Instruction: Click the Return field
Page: home
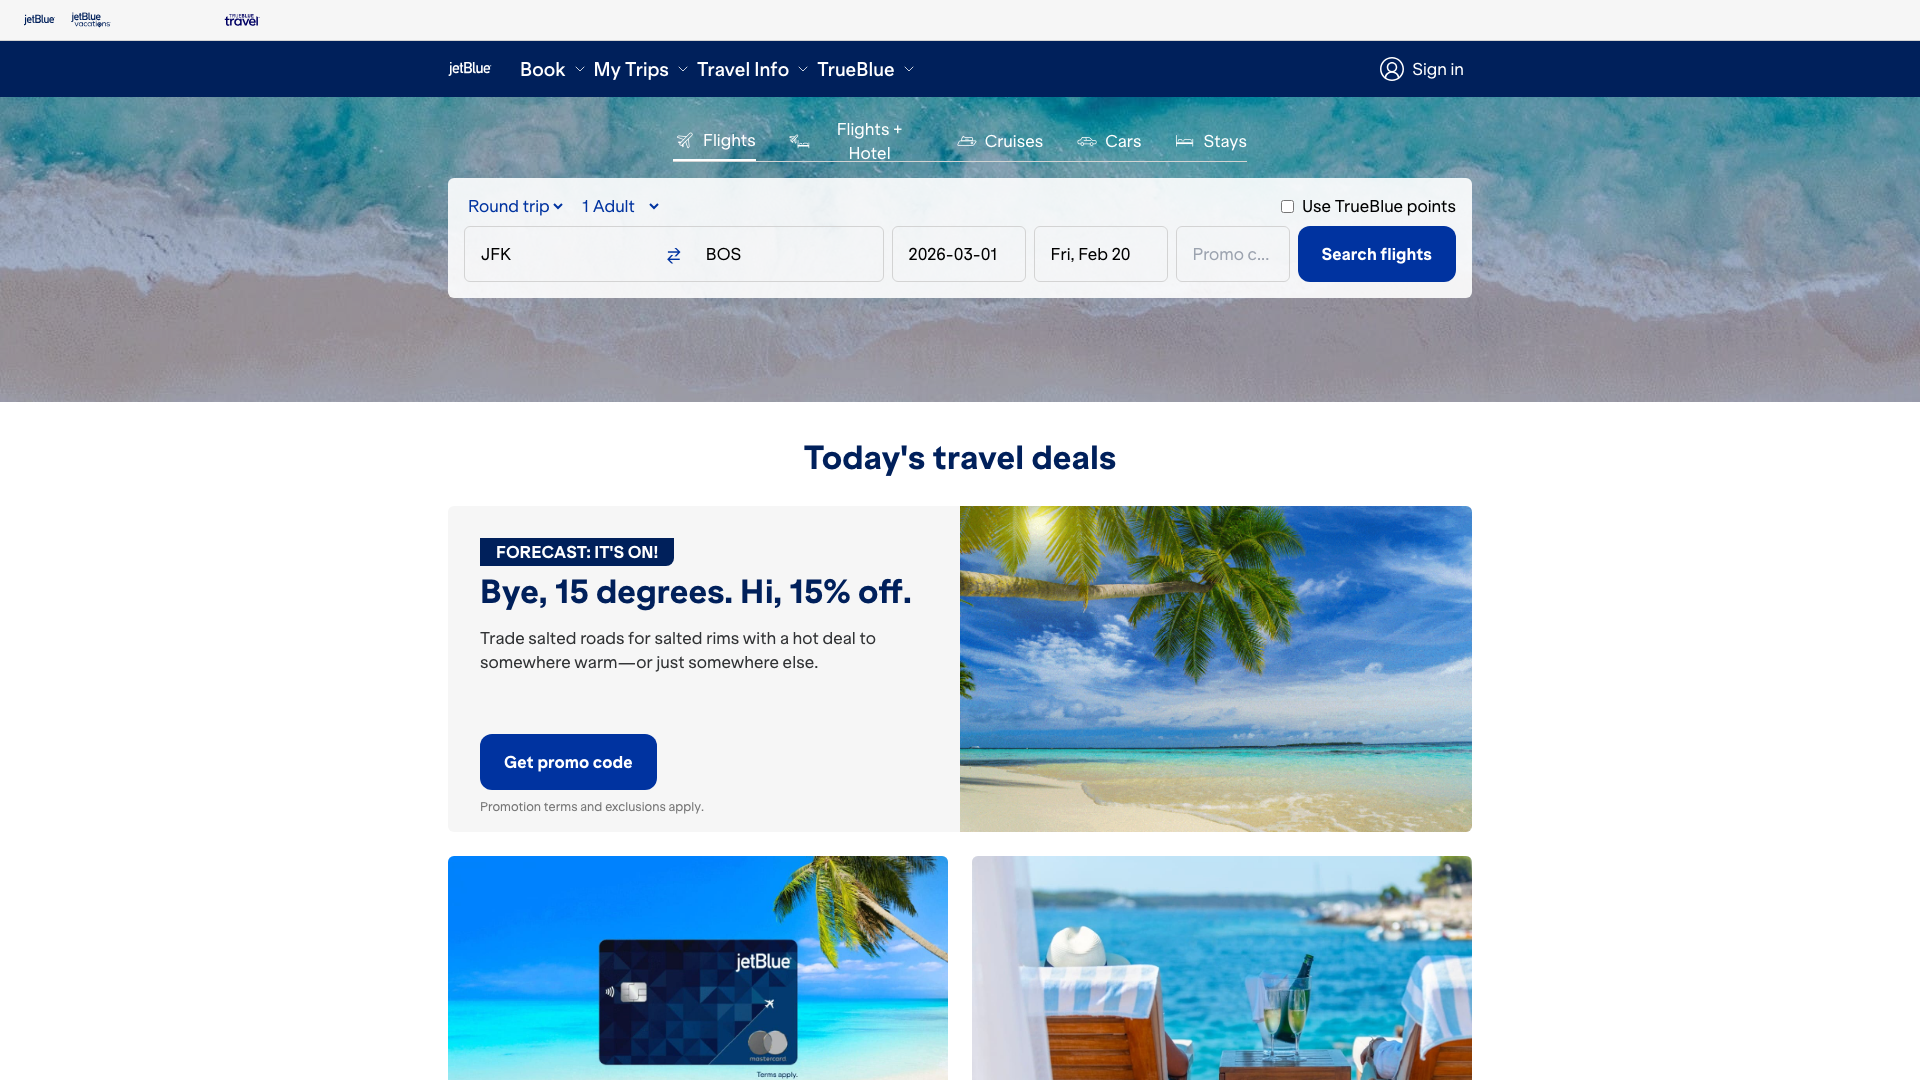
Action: click